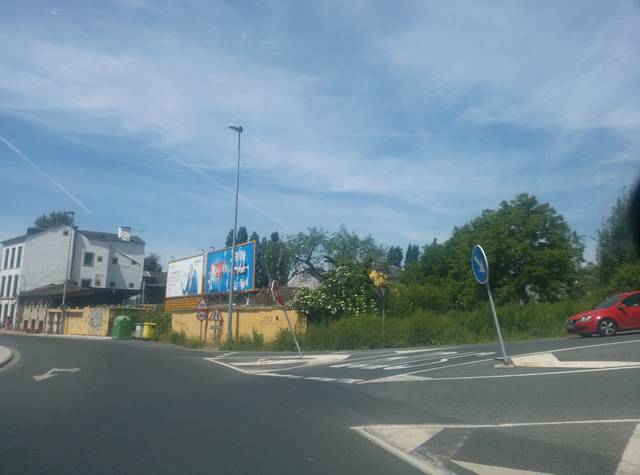
Region: Spain
Coordinates: 43.003, -7.563